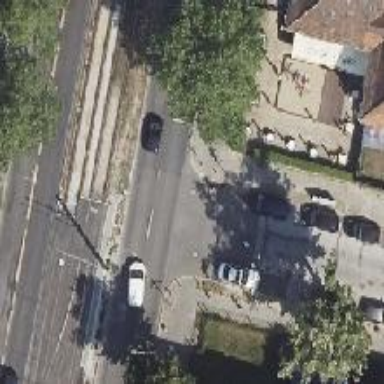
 with parallel parking on the right side. The sidewalk surface on the right is made of sett."